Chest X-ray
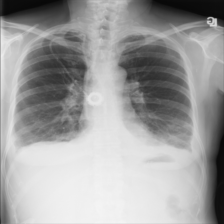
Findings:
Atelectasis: negative
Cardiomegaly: negative
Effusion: positive
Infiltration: negative
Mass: negative
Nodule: negative
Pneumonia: negative
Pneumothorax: negative
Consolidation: negative
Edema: negative
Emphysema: negative
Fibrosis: negative
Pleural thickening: positive
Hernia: negative